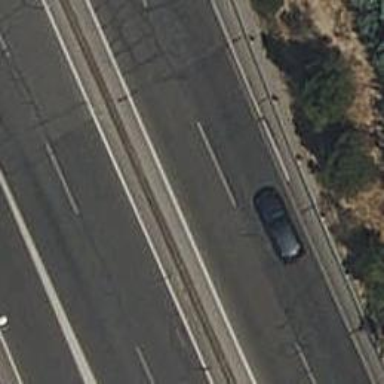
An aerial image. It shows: Trunk highway designated for motor vehicles.